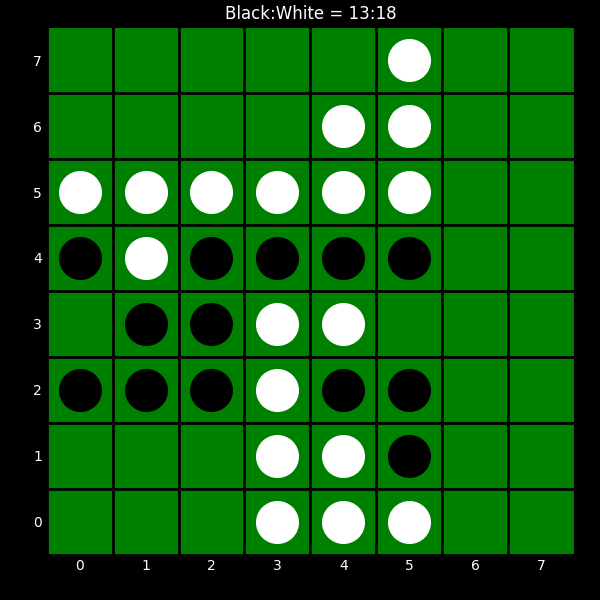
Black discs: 13
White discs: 18